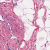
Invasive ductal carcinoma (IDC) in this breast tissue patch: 0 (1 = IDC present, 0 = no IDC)